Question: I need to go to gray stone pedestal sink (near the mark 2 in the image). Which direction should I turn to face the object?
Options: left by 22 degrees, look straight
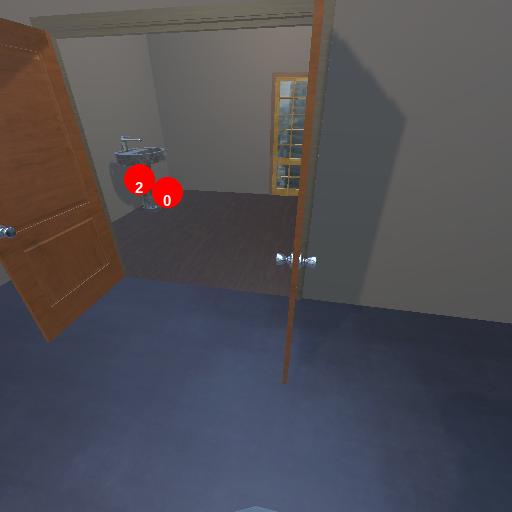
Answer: left by 22 degrees